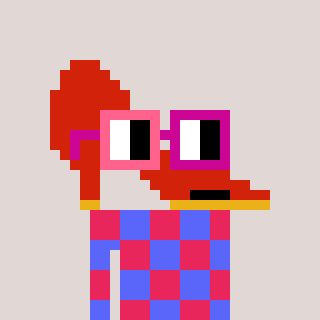
a pixel art character with square pink and red glasses, a highheel-shaped head and a purple-colored body on a warm background